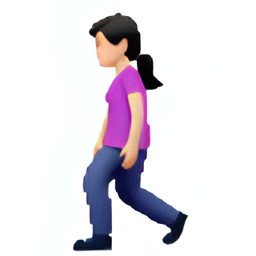
Name: woman walking type 1 2
Emoji: 🚶🏻‍♀️
Group: People & Body
Sub-group: person-activity